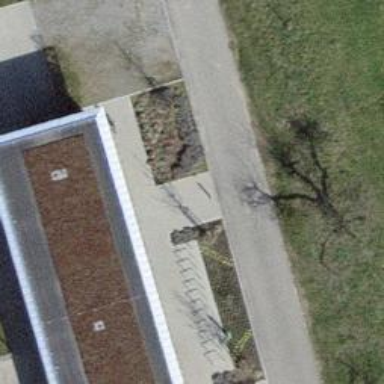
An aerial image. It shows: Bollard.